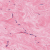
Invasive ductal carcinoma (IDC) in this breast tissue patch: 0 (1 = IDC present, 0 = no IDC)